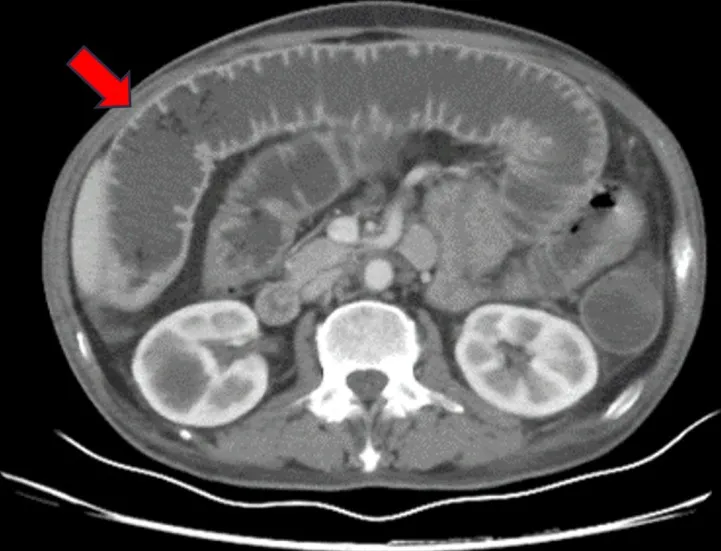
Contrast-enhanced computed tomography revealed a short segment dilatation of the jejunal loop with loss of valvulae conniventes (red arrow). No mesenteric vessel thrombus was noted.
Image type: radiology (ct)